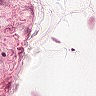
Metastatic tissue present: no